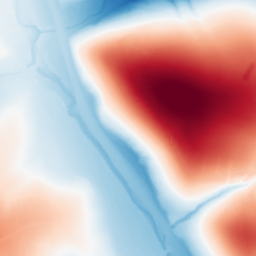
Category: trend_removal
Decomposition family: polynomial_high
Decomposition parameters: degree: 6
Upsampling method: lanczos
Upsampling parameters: scale: 2
Upsampling scale: 2